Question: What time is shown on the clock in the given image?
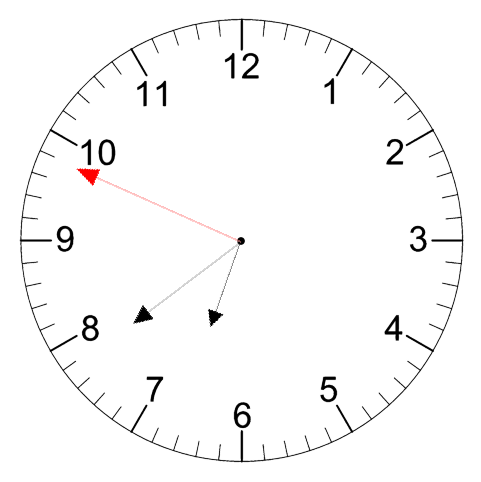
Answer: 06:38:49